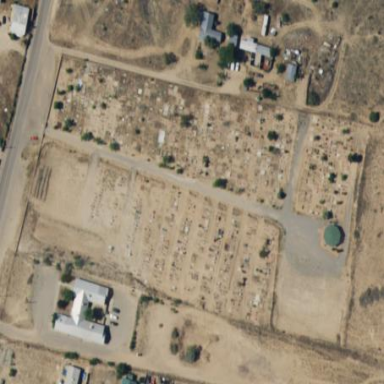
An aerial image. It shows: Cemetery.